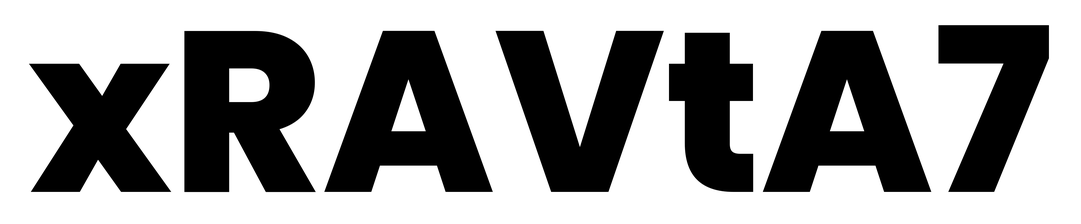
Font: Poppins-ExtraBold